Field crop: maize
Growth stage: 2
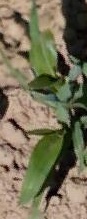
Species: maize